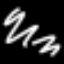
Label: squiggle